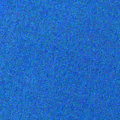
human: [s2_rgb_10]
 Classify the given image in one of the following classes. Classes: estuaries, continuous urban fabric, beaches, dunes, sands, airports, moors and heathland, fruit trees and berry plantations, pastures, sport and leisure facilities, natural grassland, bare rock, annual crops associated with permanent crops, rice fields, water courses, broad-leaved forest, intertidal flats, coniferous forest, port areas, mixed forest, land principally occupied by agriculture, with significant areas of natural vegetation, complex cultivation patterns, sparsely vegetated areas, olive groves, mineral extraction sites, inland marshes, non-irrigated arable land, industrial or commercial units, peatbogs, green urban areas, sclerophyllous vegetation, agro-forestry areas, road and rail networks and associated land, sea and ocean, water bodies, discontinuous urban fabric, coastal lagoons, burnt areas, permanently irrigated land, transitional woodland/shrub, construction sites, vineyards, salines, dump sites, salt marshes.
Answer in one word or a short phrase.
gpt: sea and ocean